五年级 · 立体几何学
（2022 秋・连云港期末）如图, 一个长方体正好能切成 3 个棱长都是 4 厘米的小正方体, 3 个小正方体的表面积之和比原来长方体增加了 $\qquad$平方厘米。

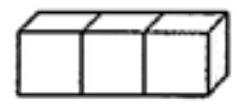
答案: 解$4 \times 4 \times 4$

$=16 \times 4$

$=64$ (平方厘米)

答: 3 个正方体的表面积之和比原来长方体增加了 64 平方厘米。

故答案为: 64。